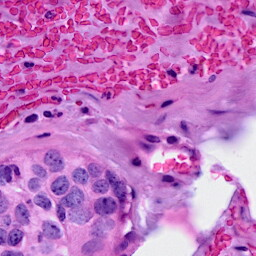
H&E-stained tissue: Breast